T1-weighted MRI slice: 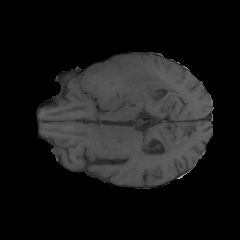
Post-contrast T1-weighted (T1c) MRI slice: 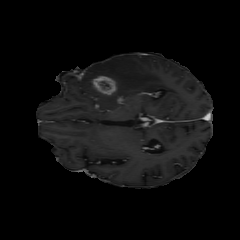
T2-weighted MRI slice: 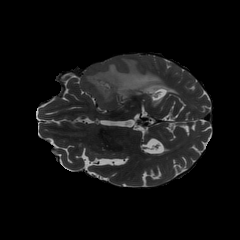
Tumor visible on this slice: yes